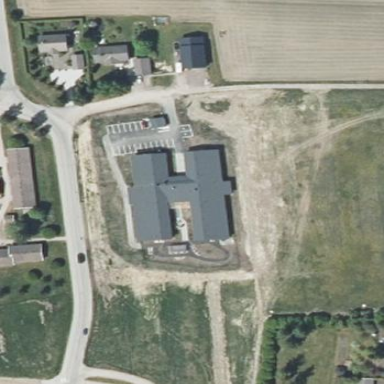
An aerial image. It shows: Building.